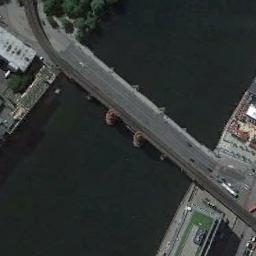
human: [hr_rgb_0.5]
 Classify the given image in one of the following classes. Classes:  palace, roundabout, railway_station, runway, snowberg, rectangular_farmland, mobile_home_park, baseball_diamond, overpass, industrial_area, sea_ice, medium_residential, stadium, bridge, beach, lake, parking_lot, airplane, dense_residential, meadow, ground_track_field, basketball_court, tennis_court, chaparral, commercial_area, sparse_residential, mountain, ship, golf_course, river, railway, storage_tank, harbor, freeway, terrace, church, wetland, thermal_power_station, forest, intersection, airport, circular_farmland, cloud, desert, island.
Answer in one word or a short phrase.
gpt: bridge